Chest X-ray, AP view. Patient: 28 years old, sex M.
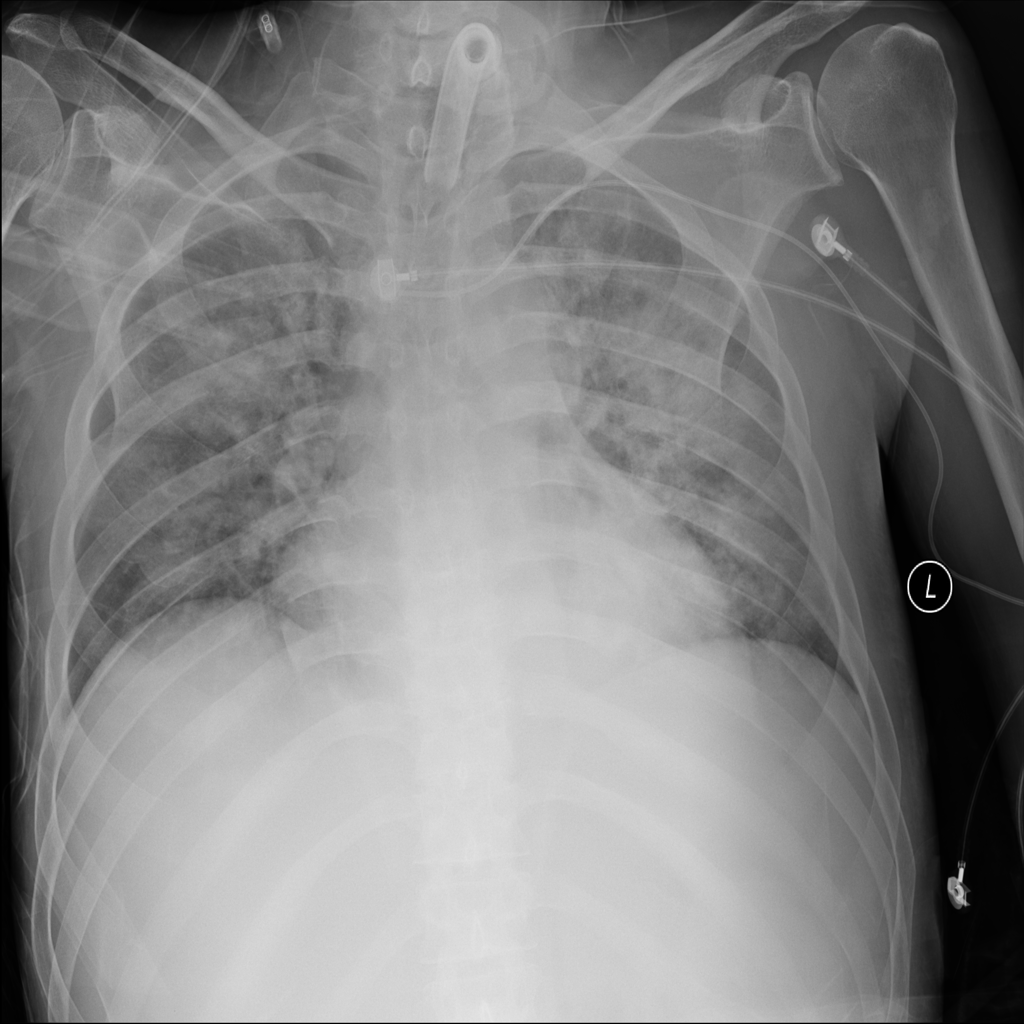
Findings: Edema